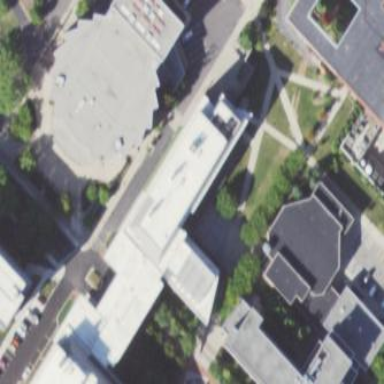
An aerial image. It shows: University building.